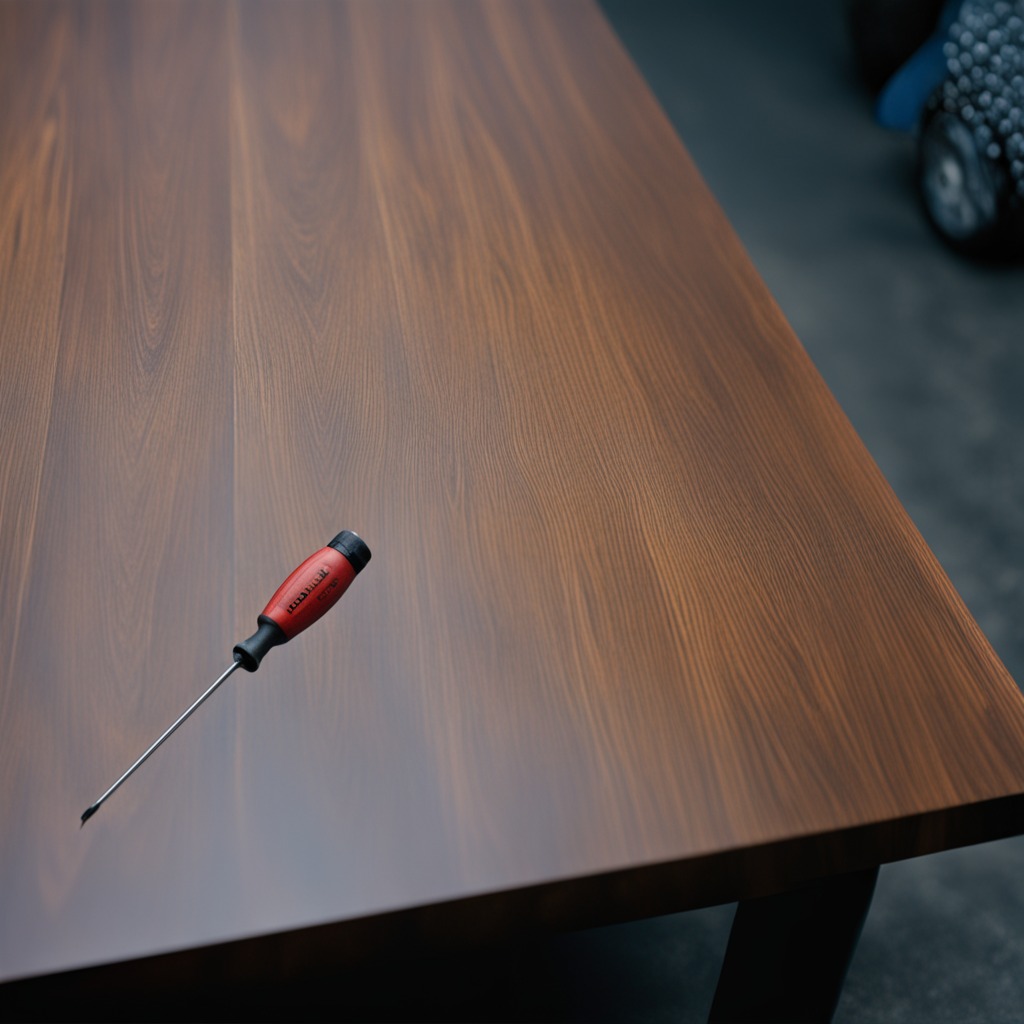
A screwdriver lying on a table in a small garage at twilight.